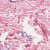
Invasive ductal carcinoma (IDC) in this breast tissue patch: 0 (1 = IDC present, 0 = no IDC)